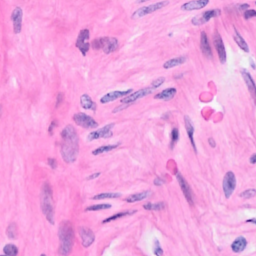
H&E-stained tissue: Breast